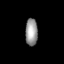
Tissue: lung
Cell type: Epithelial cells
Senescence score: 0.1849
Nuclear area (px): 327
Mean DAPI intensity: 151.572